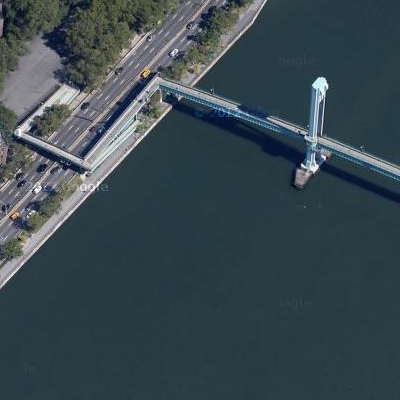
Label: dRiverLake